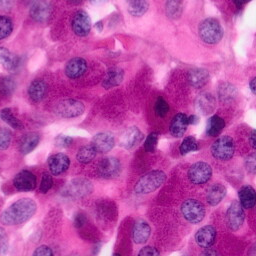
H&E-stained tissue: Pancreatic